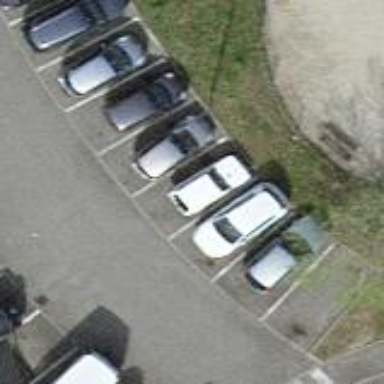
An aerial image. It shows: Parking available on the street side.